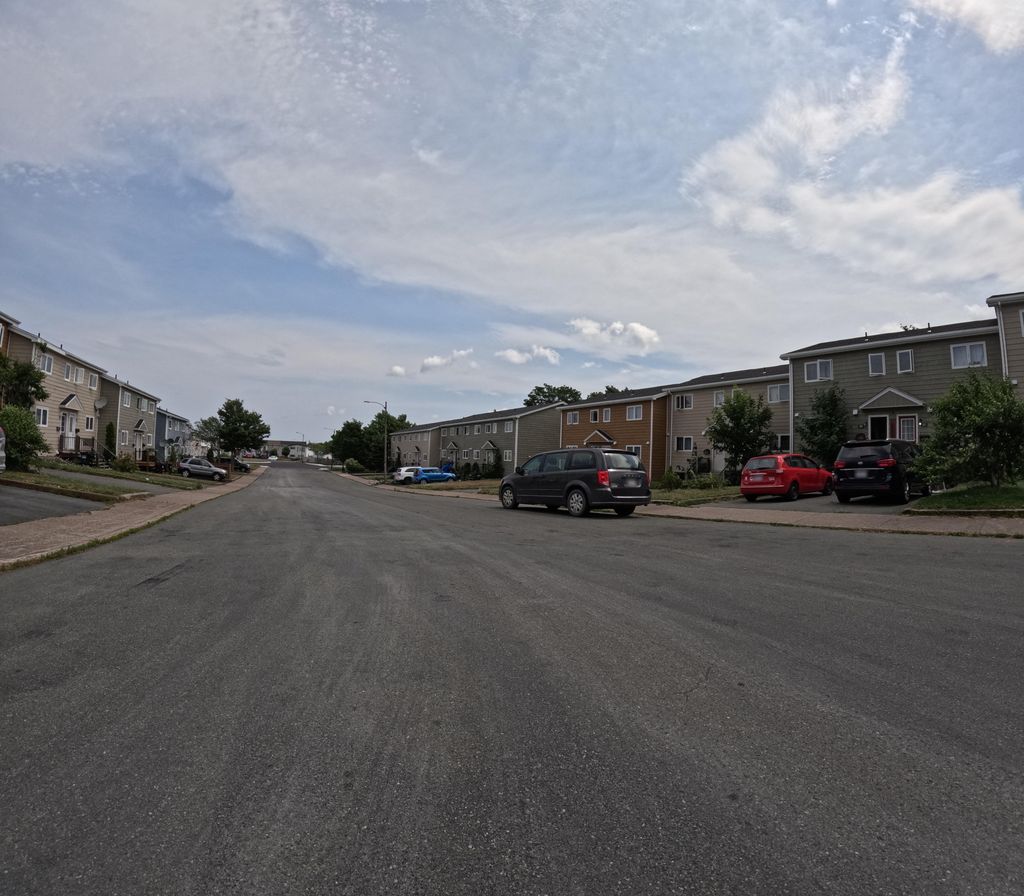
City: st_johns